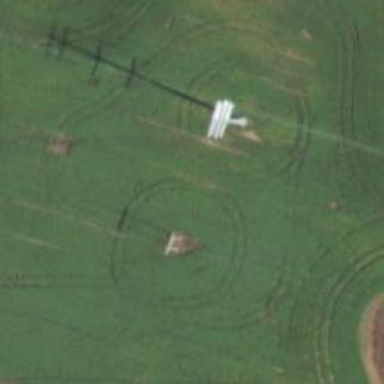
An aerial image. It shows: H-frame power tower with distinctive design.